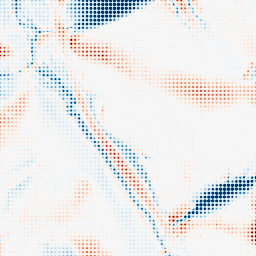
Category: morphological
Decomposition family: morphological_ellipse
Decomposition parameters: operation: average
width: 50
height: 50
Upsampling method: sinc_hamming
Upsampling parameters: scale: 8
kernel_size: 4
Upsampling scale: 8